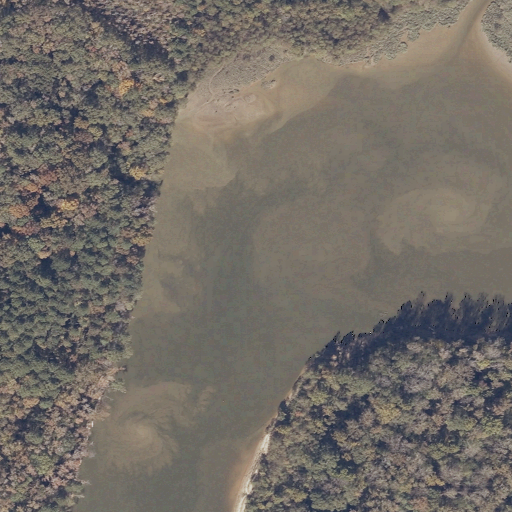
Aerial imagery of bar in Alabama named Bohannons Bar containing open water, woody wetlands, evergreen forest, grassland, and herbaceous wetlands